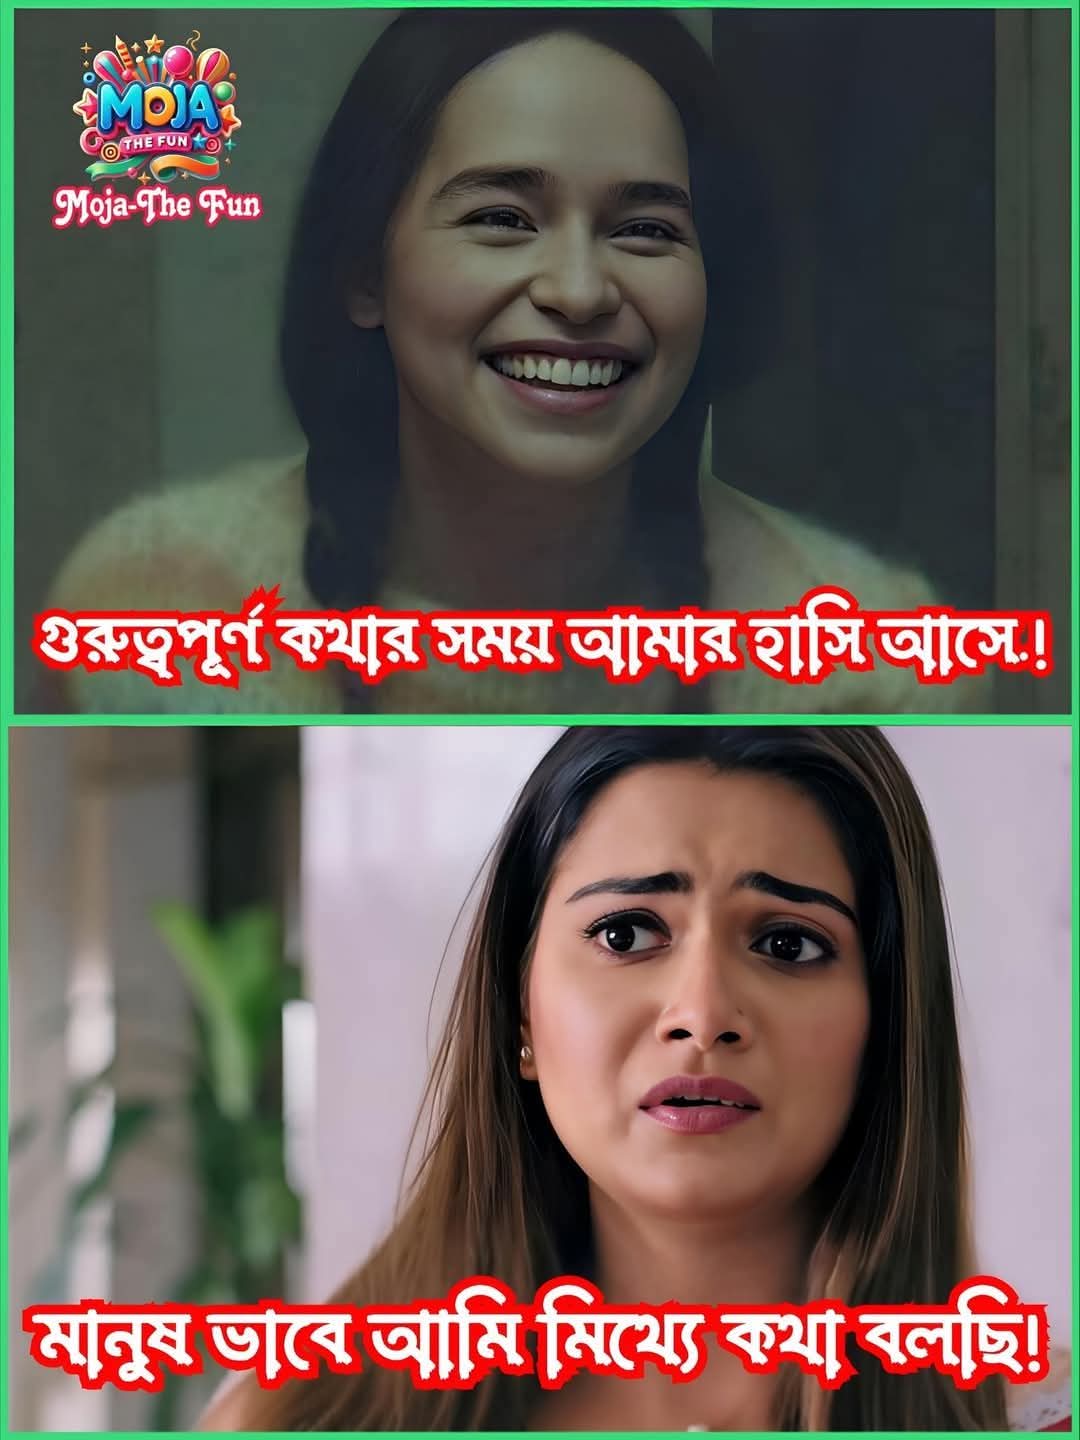
Text: গুরুত্বপূর্ণ কথার সময় আমার হাসি আসে!
মানুষ ভাবে আমি মিথ্যে কথা বলছি!
Label: Non Hate